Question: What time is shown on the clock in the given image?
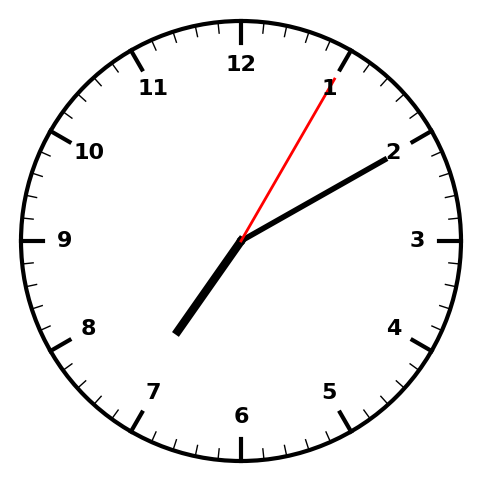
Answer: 07:10:05